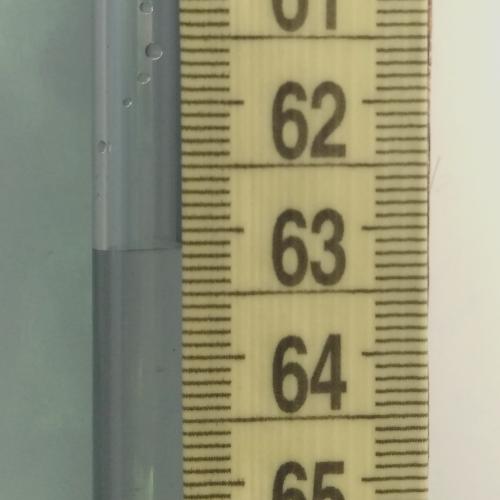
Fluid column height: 63.1 cm